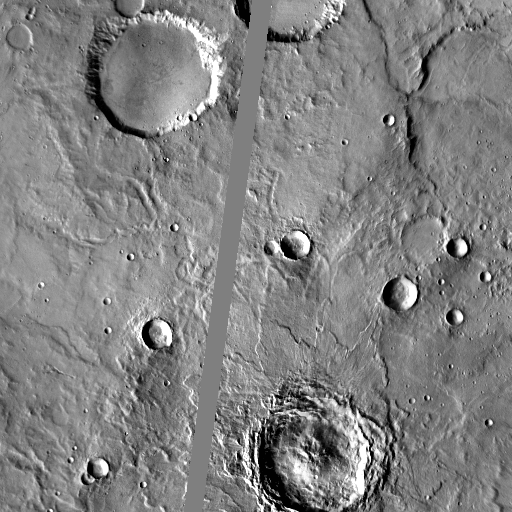
Crater classes present: Background, Other, Layered, Buried, Secondary